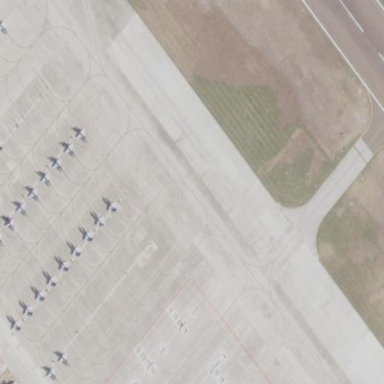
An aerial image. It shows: Apron at the airport.